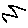
Label: zigzag